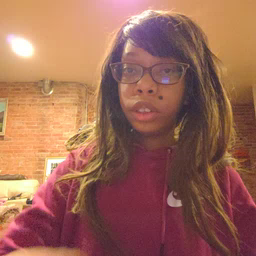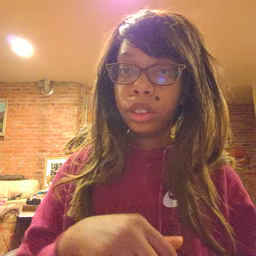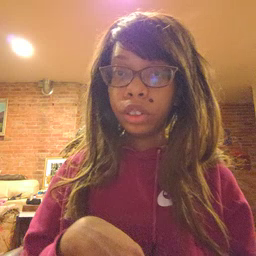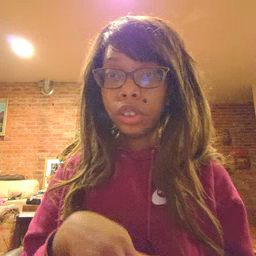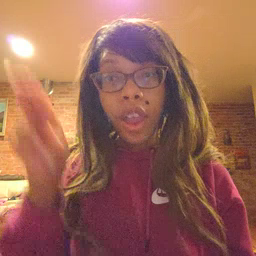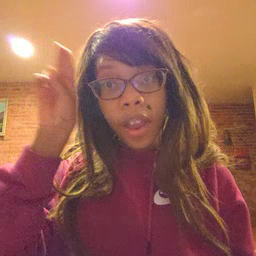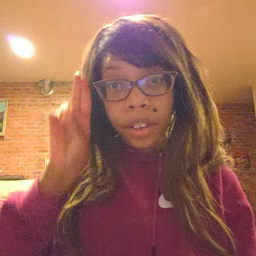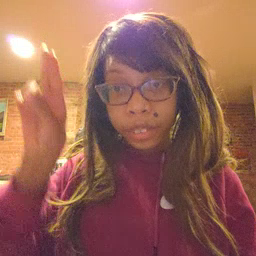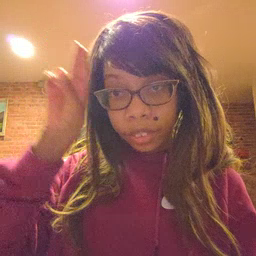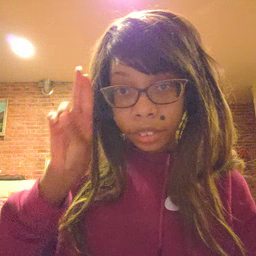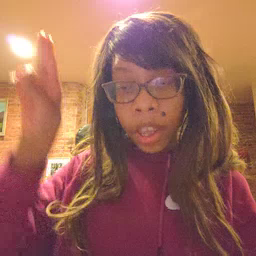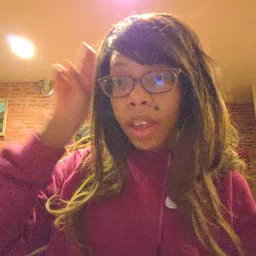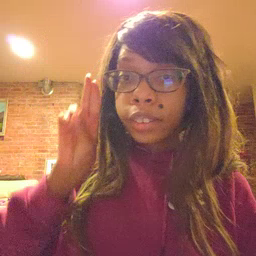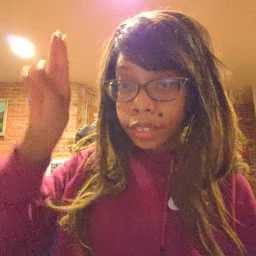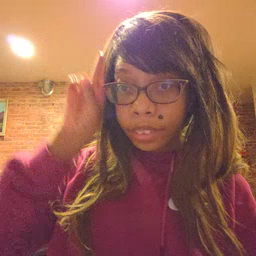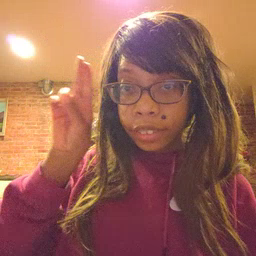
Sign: uncle